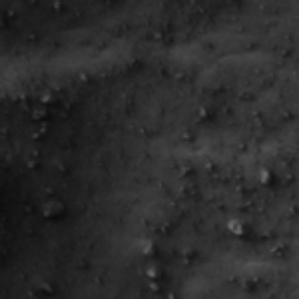
Label: frost